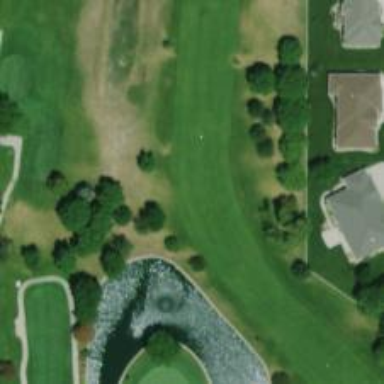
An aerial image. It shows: View of golf hole.